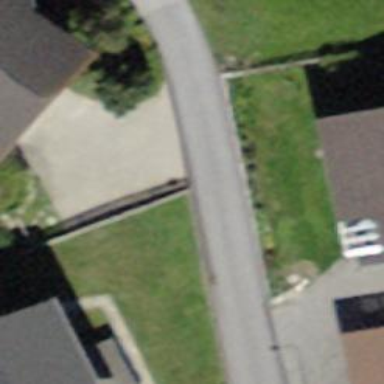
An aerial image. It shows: Residential road with asphalt surface and no sidewalk.